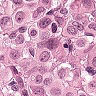
Metastatic tissue present: yes